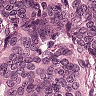
Metastatic tissue present: yes